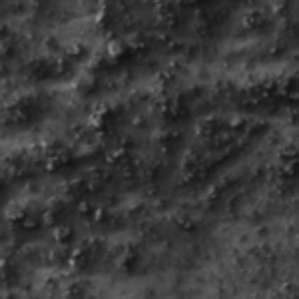
Label: frost